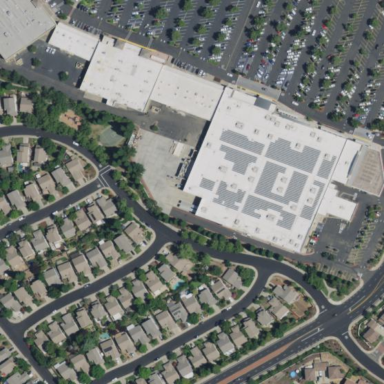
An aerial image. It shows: Retail building.